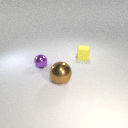
large brown metal sphere in front of small yellow rubber cube